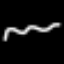
Label: squiggle